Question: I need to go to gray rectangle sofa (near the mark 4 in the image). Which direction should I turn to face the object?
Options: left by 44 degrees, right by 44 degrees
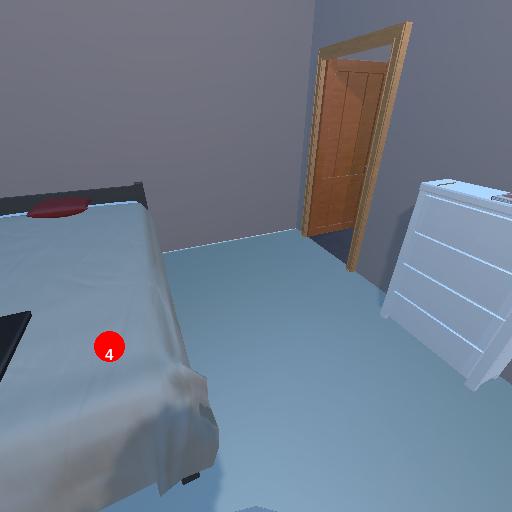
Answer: left by 44 degrees